Interaction volume radius: 5 \u00c5
Interaction volume height: 25 \u00c5
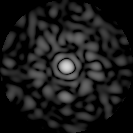
Disorder parameter: 0.8413